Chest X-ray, AP view. Patient: 37 years old, sex F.
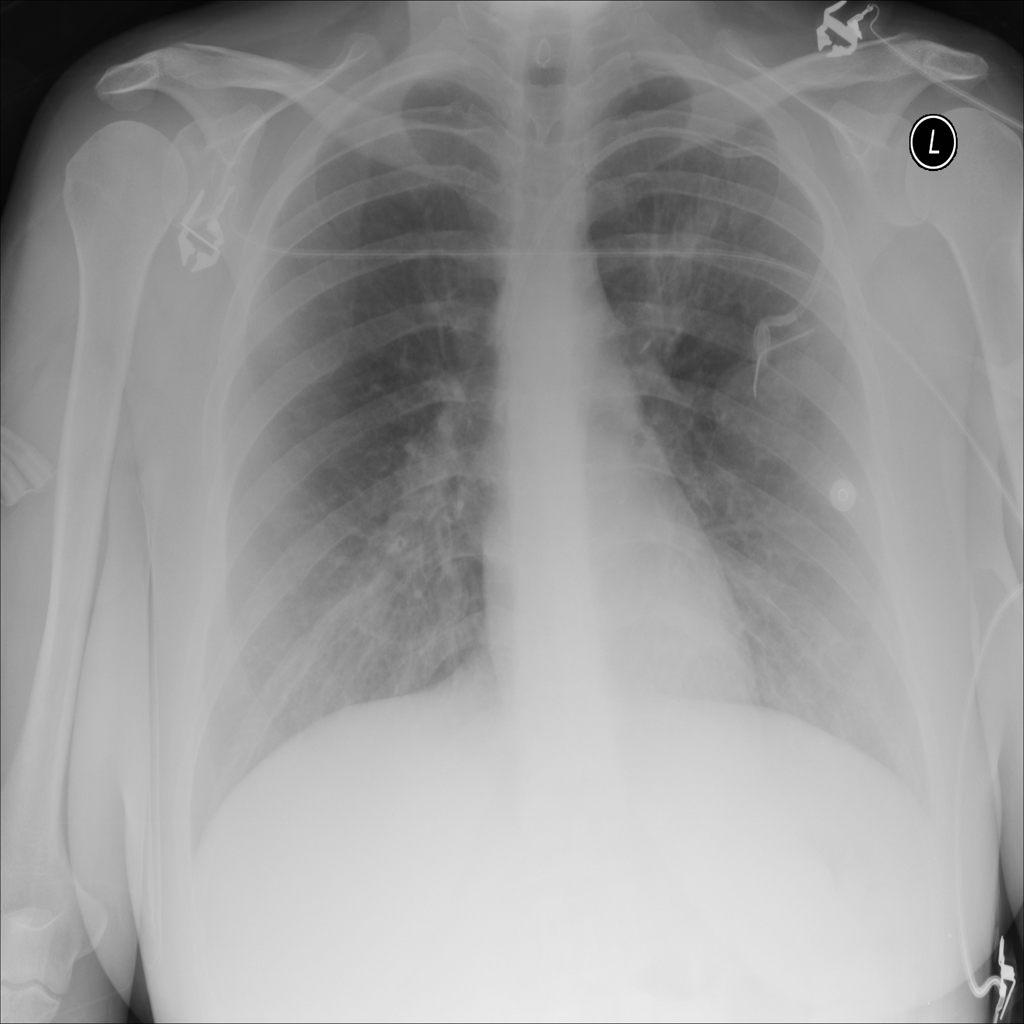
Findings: Infiltration, Pleural_Thickening